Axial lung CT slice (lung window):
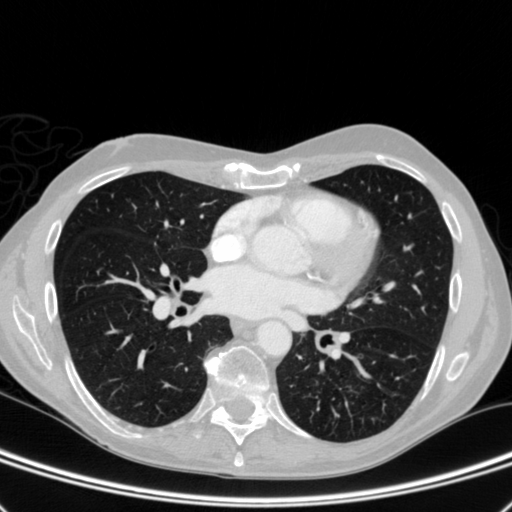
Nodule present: no